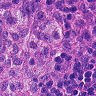
Metastatic tissue present: no